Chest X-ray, PA view. Patient: 79 years old, sex F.
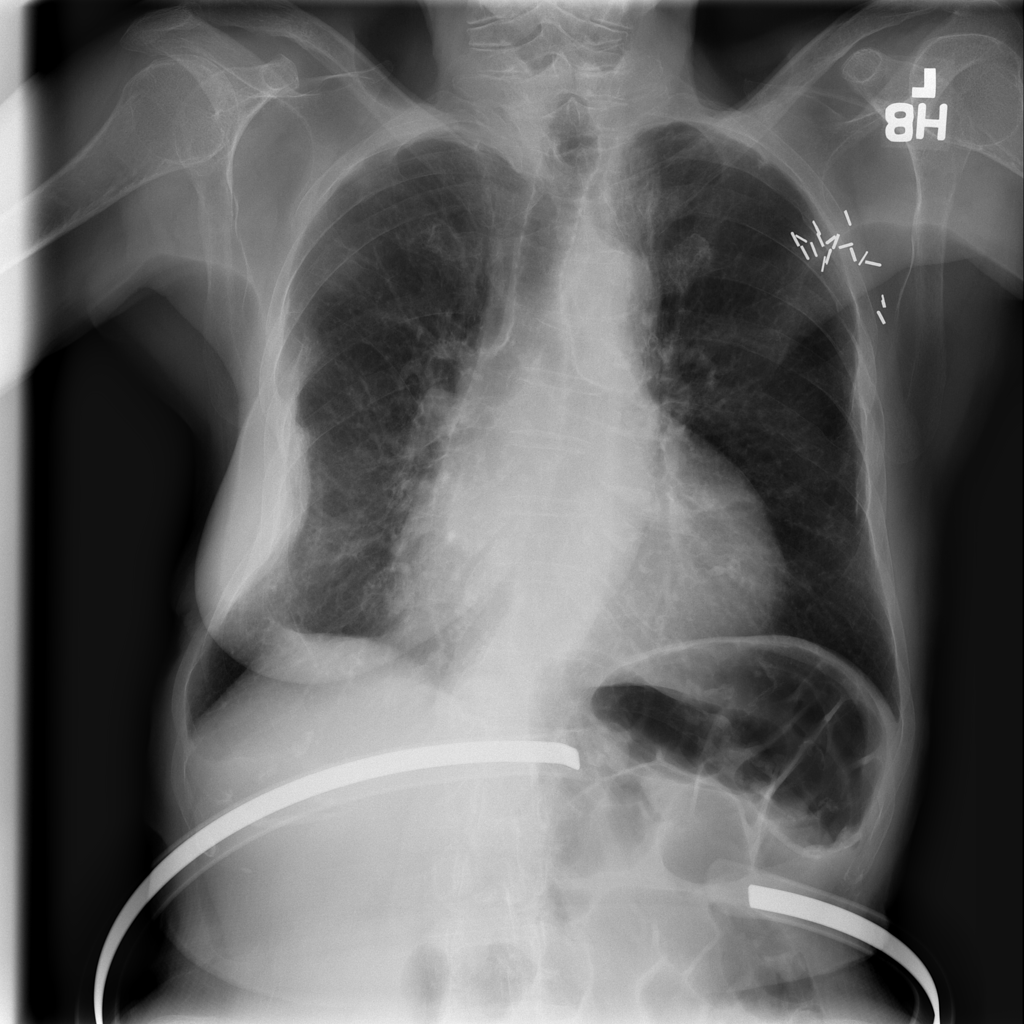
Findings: Pleural_Thickening